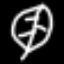
Label: leaf